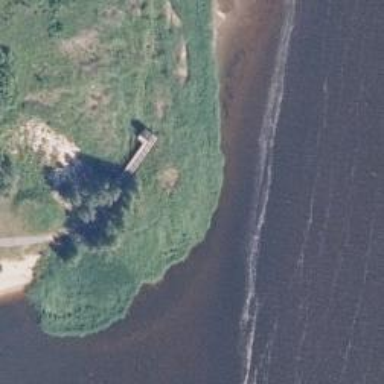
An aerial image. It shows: Bird hide located in leisure land area.